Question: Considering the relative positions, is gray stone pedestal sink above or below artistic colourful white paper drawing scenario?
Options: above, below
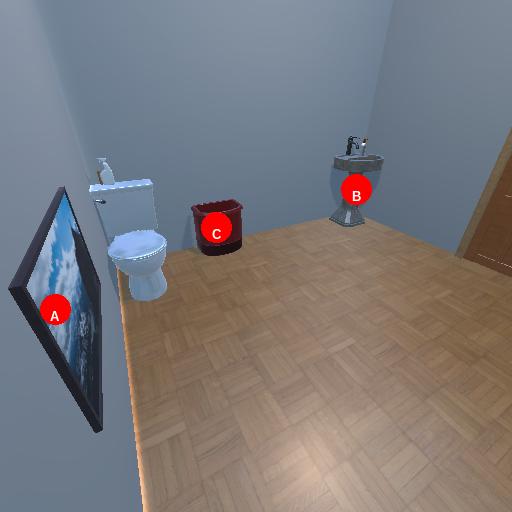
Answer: above